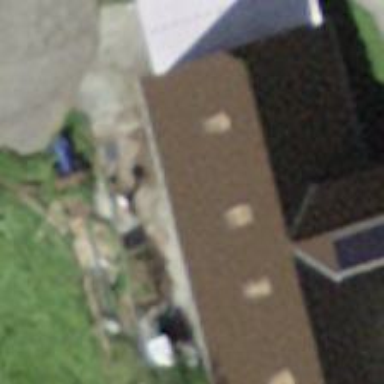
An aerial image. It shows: Farm auxiliary building.